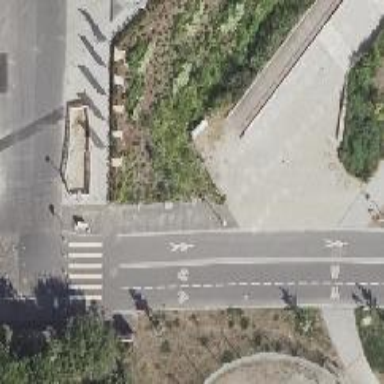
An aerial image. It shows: Asphalt footway with ramp.